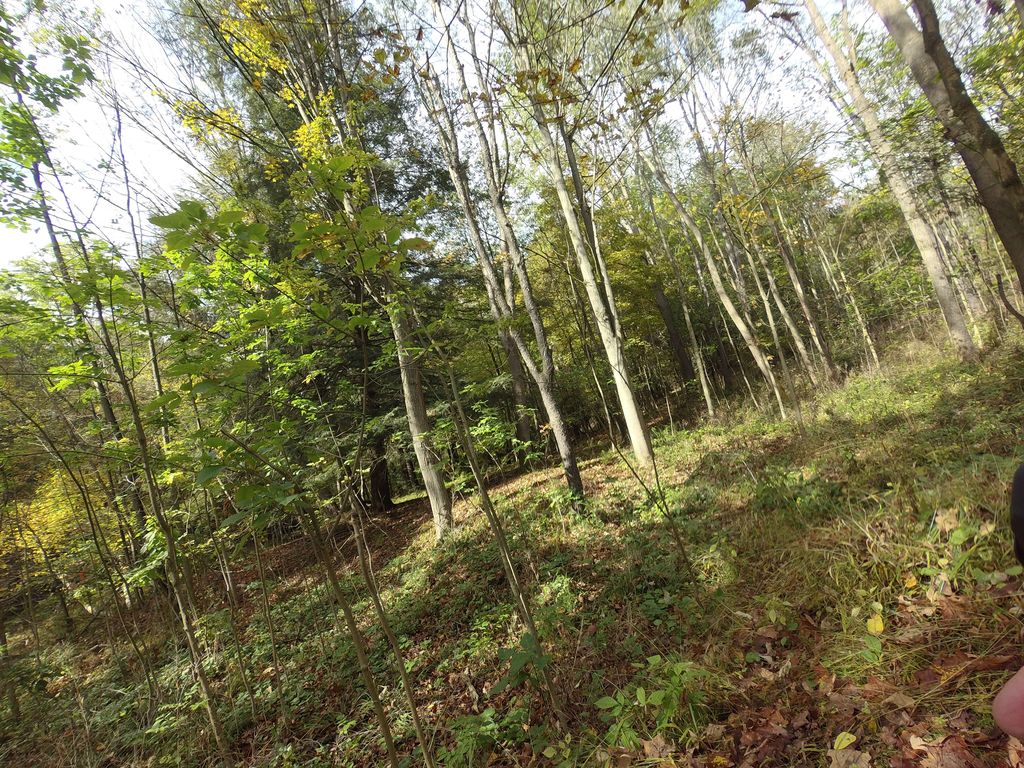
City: hamilton